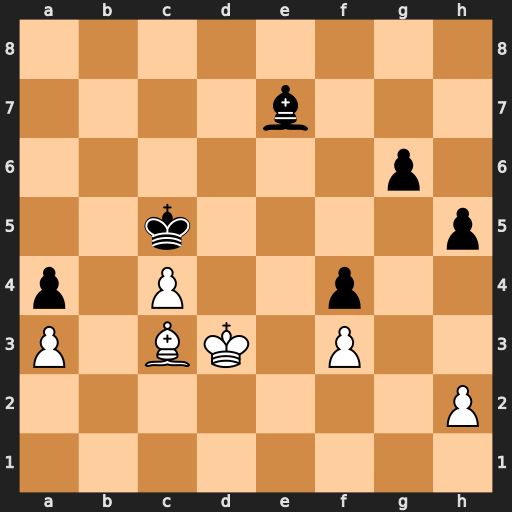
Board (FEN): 8/4b3/6p1/2k4p/p1P2p2/P1BK1P2/7P/8
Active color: w
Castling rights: -
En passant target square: -
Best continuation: Bb4+ Kb6 Bxe7